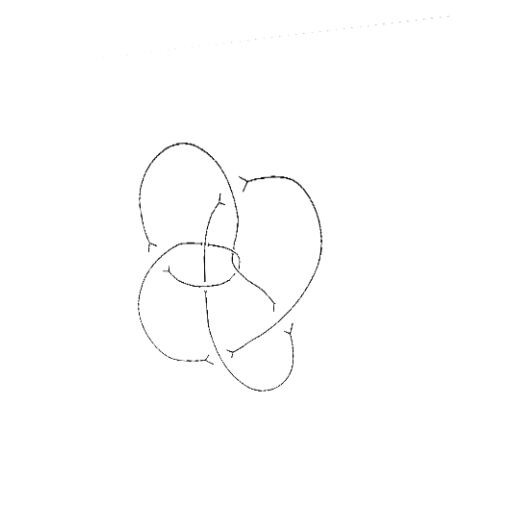
Crossing number: 8